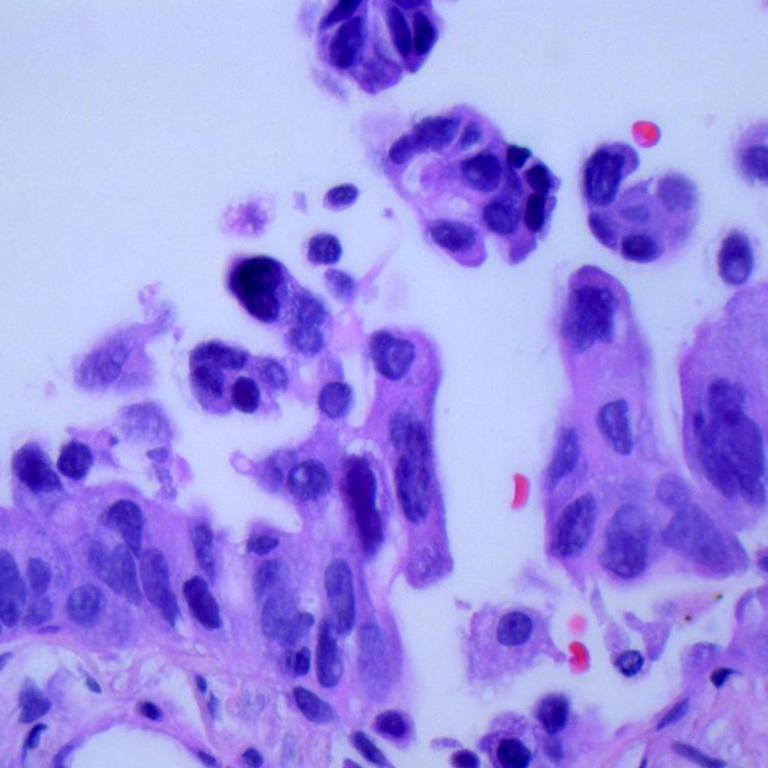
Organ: lung
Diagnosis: adenocarcinomas